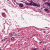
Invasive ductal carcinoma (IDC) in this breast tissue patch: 0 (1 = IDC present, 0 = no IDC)